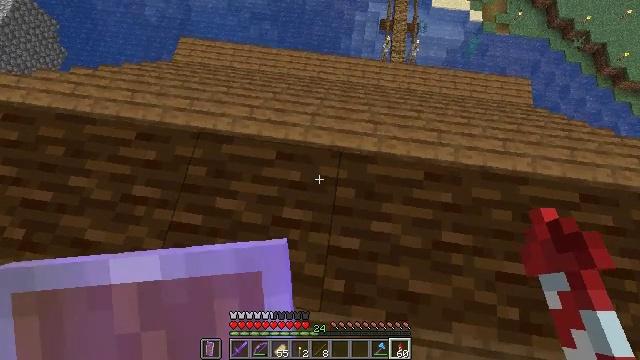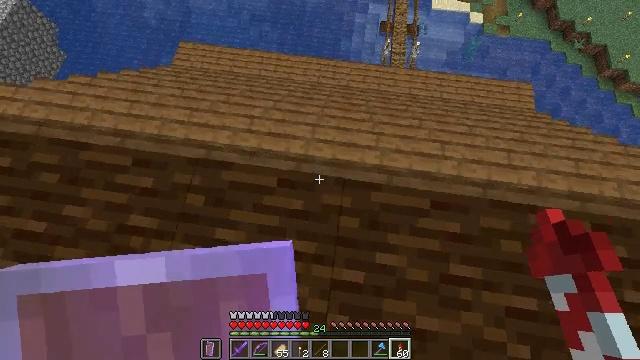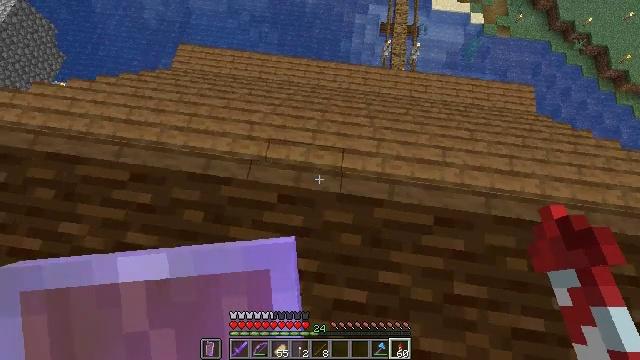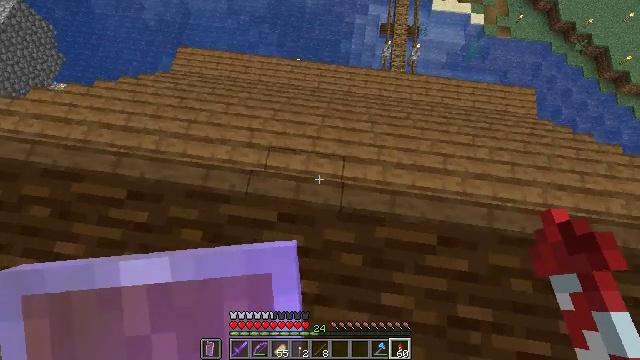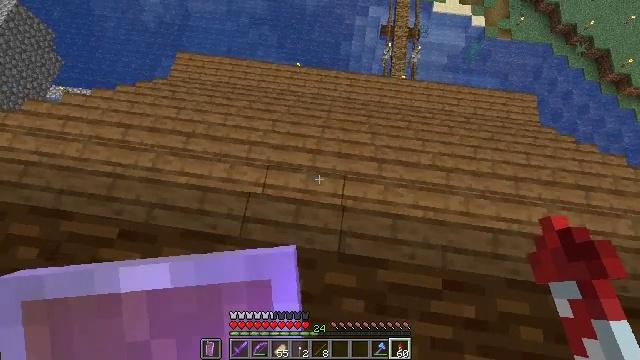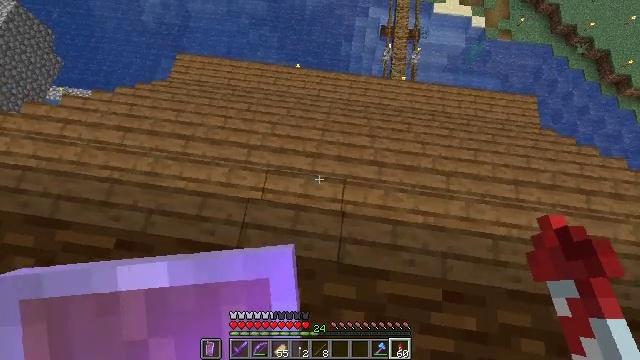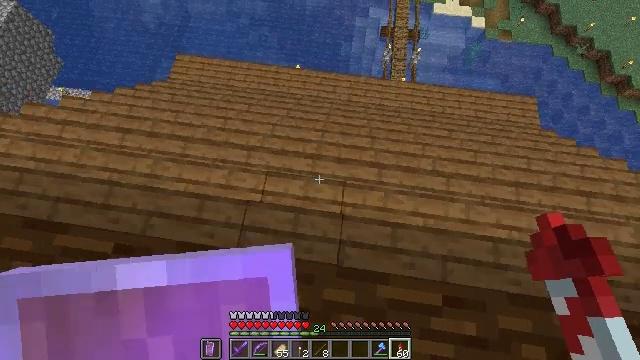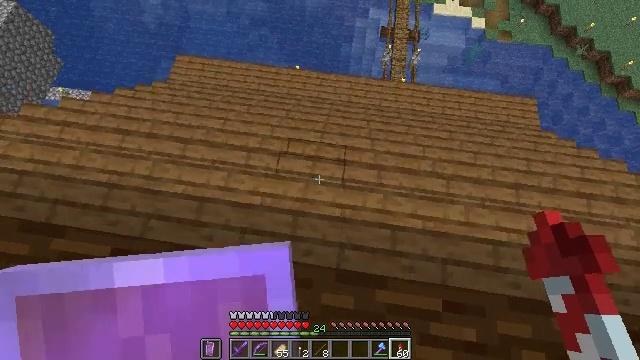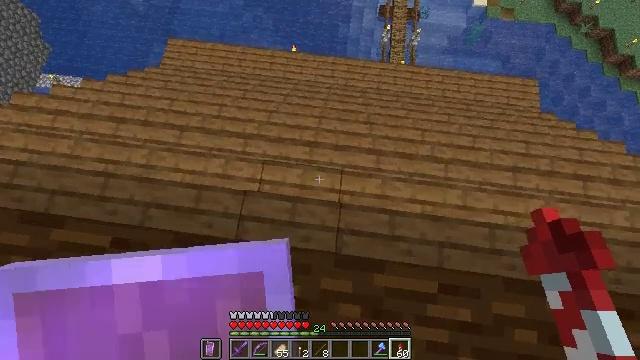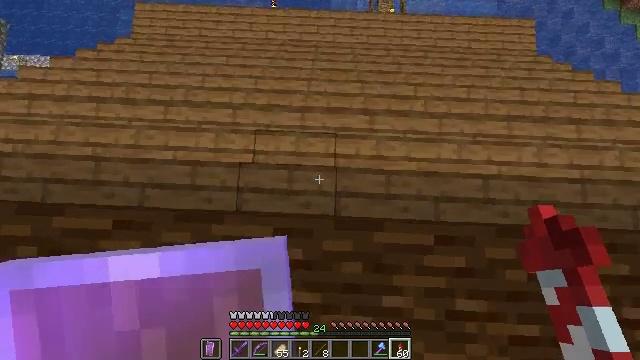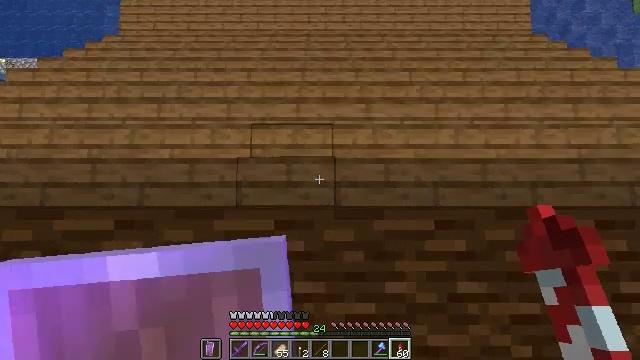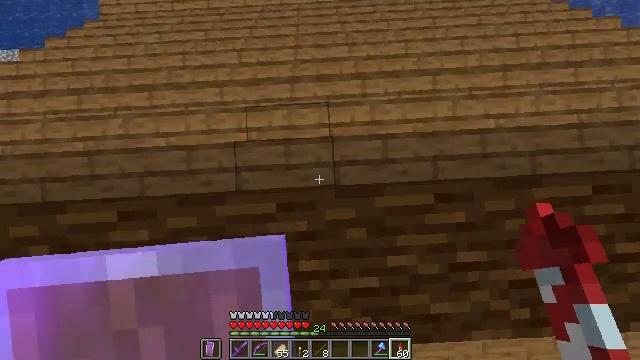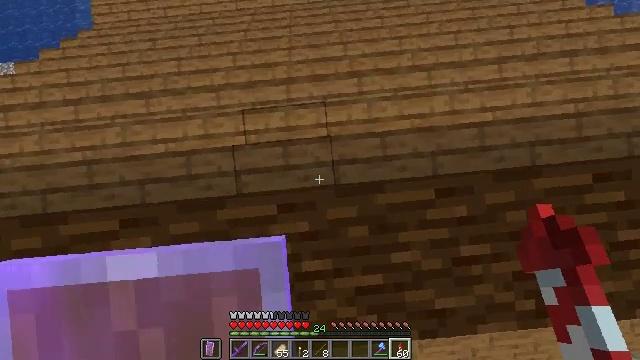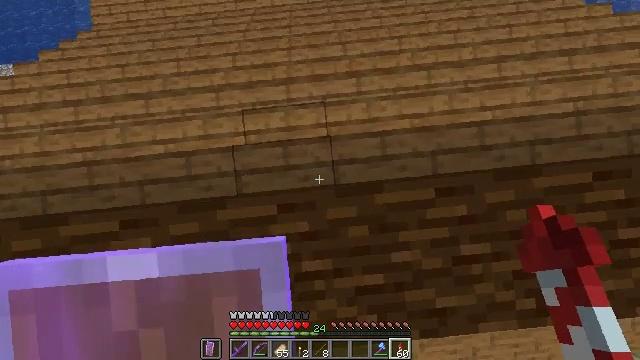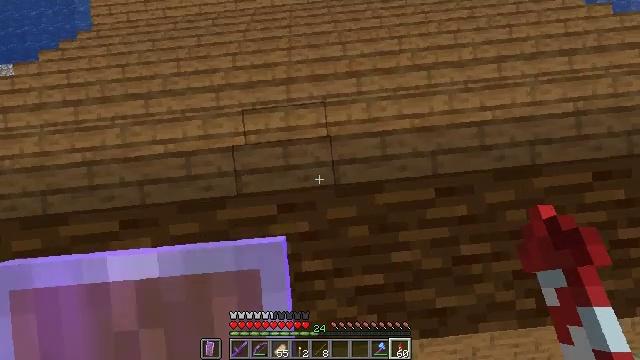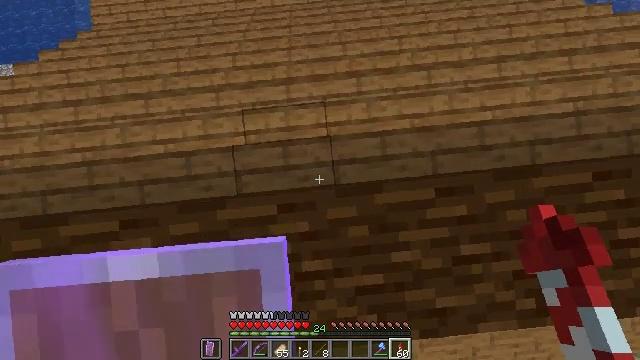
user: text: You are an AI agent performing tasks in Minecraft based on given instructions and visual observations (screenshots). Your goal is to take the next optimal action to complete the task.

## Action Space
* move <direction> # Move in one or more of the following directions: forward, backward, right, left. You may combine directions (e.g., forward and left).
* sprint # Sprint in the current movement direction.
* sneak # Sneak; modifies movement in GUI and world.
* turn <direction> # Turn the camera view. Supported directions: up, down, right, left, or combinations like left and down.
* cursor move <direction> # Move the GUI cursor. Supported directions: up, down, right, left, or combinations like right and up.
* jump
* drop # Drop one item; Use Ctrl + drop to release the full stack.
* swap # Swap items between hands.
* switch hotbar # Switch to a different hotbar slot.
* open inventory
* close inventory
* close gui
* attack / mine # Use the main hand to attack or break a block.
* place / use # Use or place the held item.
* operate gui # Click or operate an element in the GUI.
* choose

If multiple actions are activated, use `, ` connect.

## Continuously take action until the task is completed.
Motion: motion action
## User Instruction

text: Dig up blackstone from the depths.
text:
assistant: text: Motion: move forward
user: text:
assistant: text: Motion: move forward
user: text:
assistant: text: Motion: move forward
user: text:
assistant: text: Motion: no_op
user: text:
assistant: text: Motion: no_op
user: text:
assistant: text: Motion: no_op
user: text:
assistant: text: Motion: no_op
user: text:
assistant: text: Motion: turn down
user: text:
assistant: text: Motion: turn right and down
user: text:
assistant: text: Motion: turn right and down
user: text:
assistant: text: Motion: turn right and down
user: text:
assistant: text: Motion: turn right and down
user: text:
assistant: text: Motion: no_op
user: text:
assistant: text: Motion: no_op
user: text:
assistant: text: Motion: no_op
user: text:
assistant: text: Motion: no_op
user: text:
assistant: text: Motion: no_op
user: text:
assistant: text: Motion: move forward
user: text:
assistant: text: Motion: move forward
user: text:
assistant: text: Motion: move forward
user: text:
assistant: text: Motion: move forward
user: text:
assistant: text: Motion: no_op
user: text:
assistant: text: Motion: no_op
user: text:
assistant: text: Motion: no_op
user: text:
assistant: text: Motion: no_op
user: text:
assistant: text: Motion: no_op
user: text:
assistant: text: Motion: no_op
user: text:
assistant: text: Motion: turn right and up
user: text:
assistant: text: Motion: turn right and up
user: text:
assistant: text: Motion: turn right and up